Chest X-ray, AP view. Patient: 53 years old, sex F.
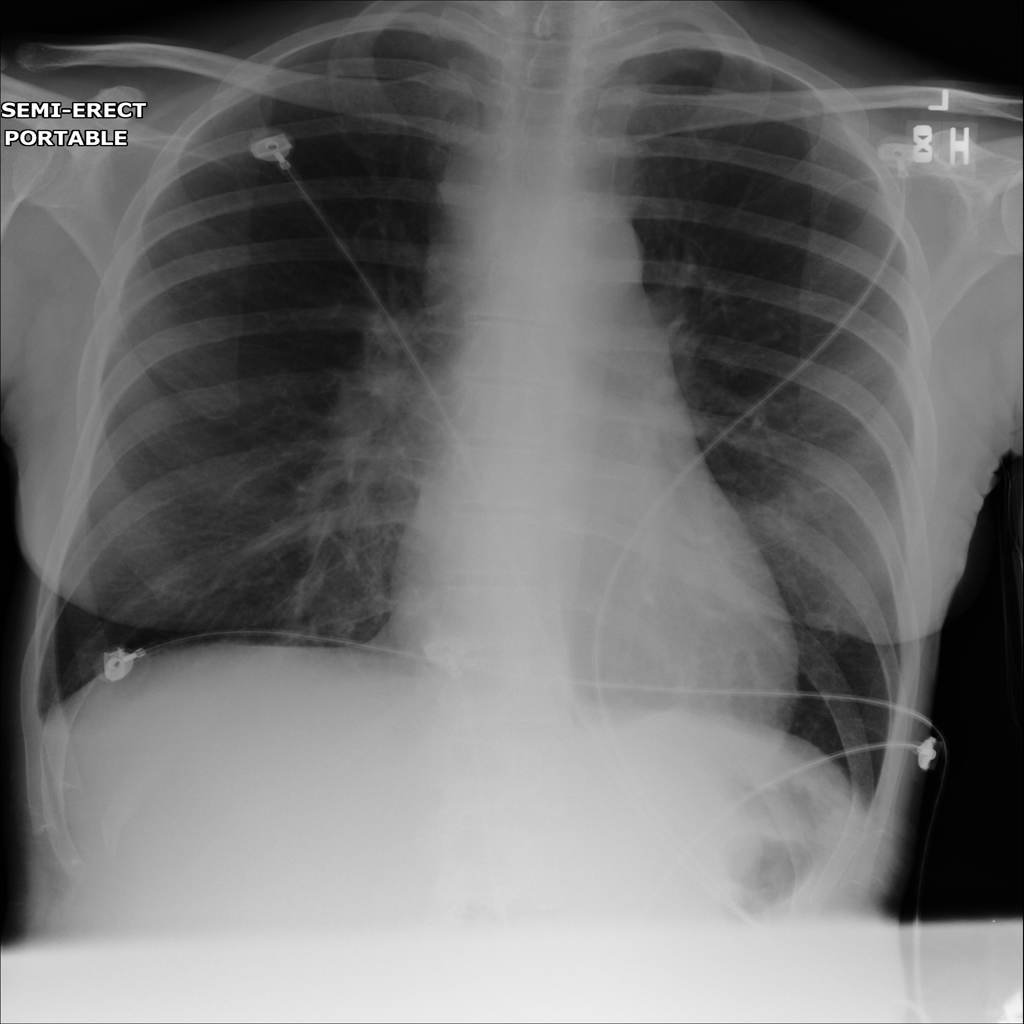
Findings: Infiltration